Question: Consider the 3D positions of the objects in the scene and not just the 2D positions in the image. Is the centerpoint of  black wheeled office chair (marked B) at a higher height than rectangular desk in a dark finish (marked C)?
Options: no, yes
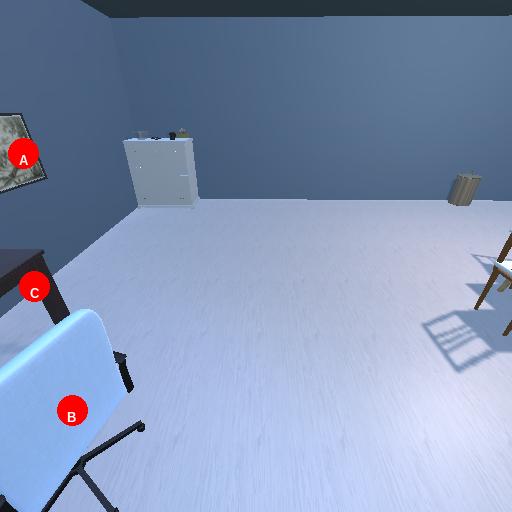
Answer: no